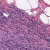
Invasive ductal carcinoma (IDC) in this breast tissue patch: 1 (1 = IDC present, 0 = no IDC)